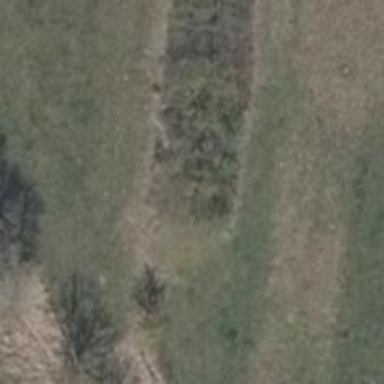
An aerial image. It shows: Row of trees in natural setting.